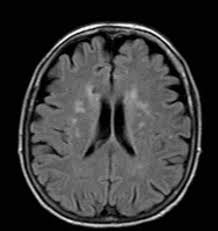
Label: notumor